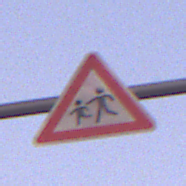
Verkehrszeichen: KinderRechts
Umgebung: Outdoor, Nature
Tageszeit: SunriseSunset
Wetter: PartlyCloudy
Licht: Natural
Jahreszeit: NotSpecified
Kontrast: LowContrast